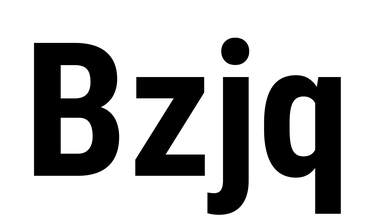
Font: Roboto_Condensed_Bold